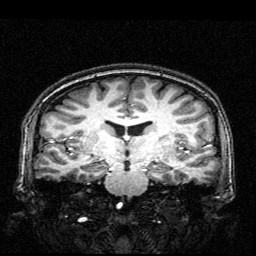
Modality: T1w
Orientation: sagittal
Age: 23
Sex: female